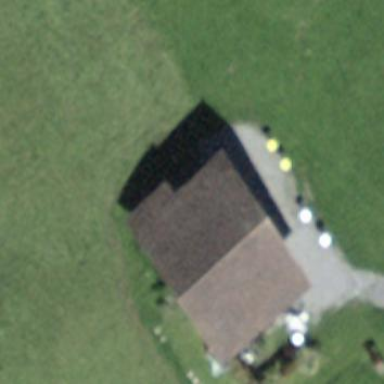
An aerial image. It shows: Rural barn.